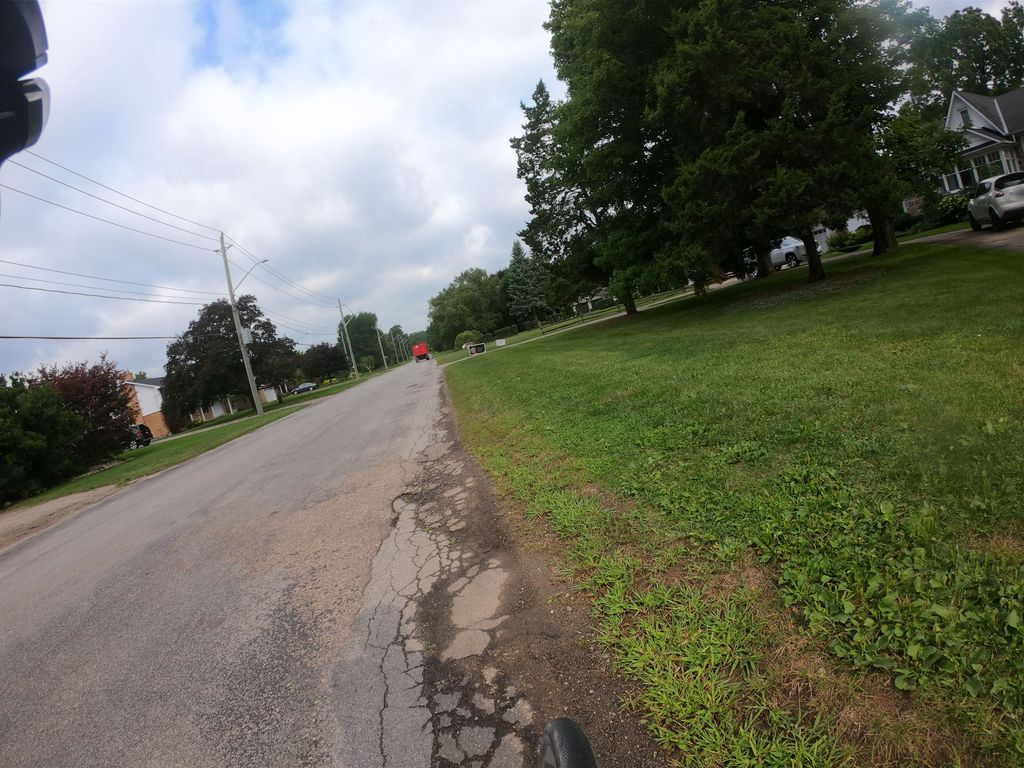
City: kitchener-waterloo